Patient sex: M
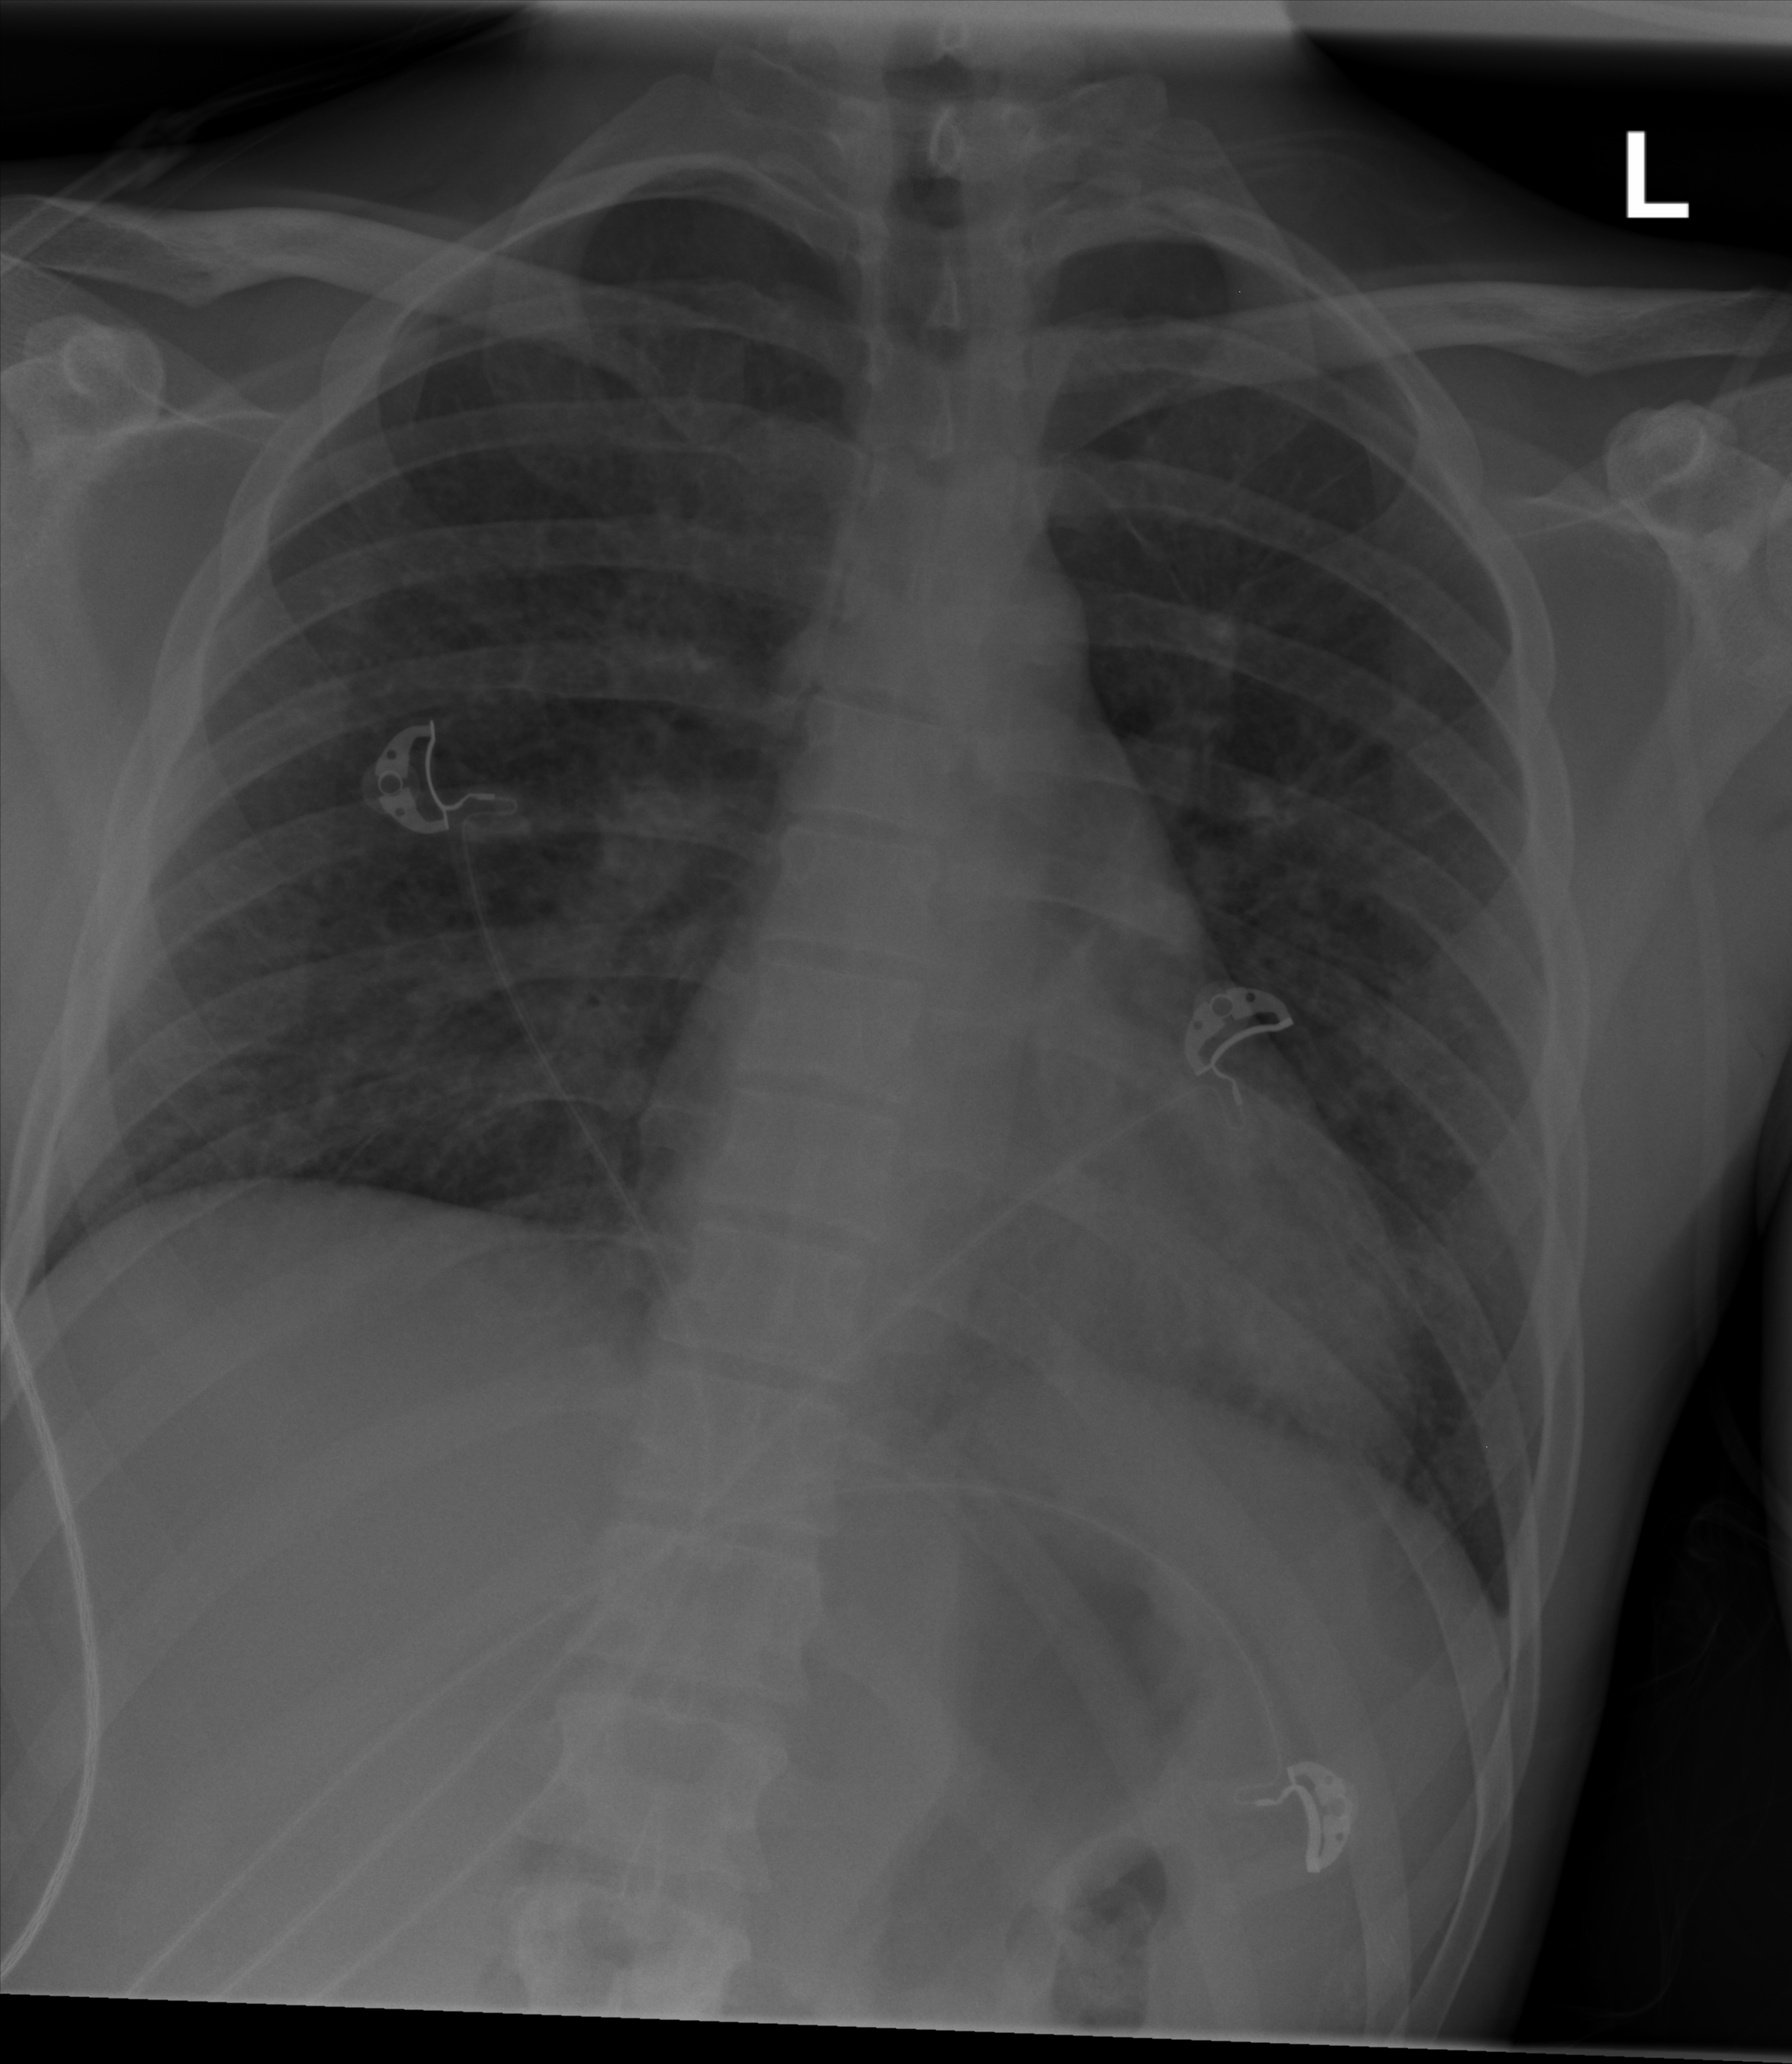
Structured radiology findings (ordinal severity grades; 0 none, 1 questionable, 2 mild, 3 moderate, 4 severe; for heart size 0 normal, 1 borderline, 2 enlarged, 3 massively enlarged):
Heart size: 0
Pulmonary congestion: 1
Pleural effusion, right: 0
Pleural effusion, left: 0
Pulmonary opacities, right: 0
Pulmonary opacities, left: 0
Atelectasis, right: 0
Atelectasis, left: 2